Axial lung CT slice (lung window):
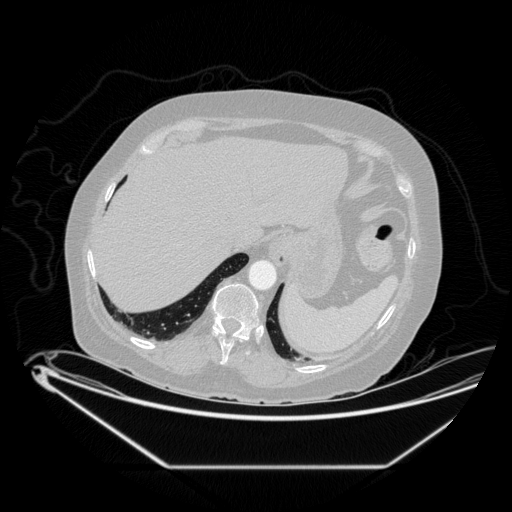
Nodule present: no